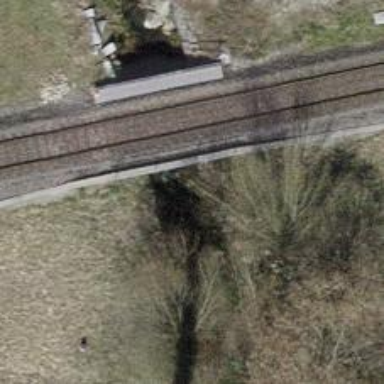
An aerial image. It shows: Tunnel.